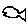
Label: fish